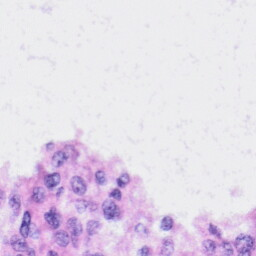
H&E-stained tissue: Liver